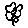
Label: flower